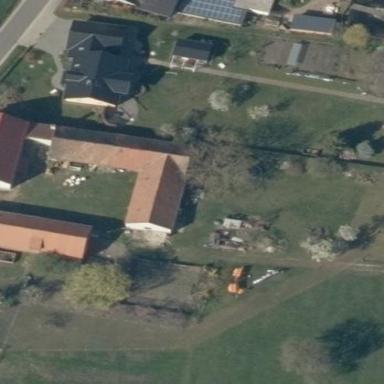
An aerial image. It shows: Gabled roof on farm auxiliary building.